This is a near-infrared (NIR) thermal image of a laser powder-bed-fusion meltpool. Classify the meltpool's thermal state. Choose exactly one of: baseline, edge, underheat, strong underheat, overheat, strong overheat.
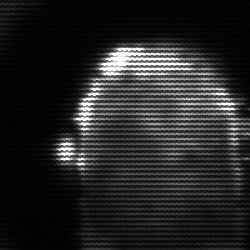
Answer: strong underheat